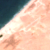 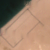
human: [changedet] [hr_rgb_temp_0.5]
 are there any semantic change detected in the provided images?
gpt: There is no difference.